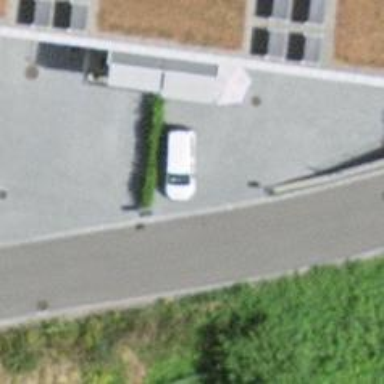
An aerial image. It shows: Hedge barrier.